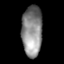
Tissue: lung
Cell type: Others
Senescence score: 0.2255
Nuclear area (px): 1019
Mean DAPI intensity: 136.597